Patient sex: M
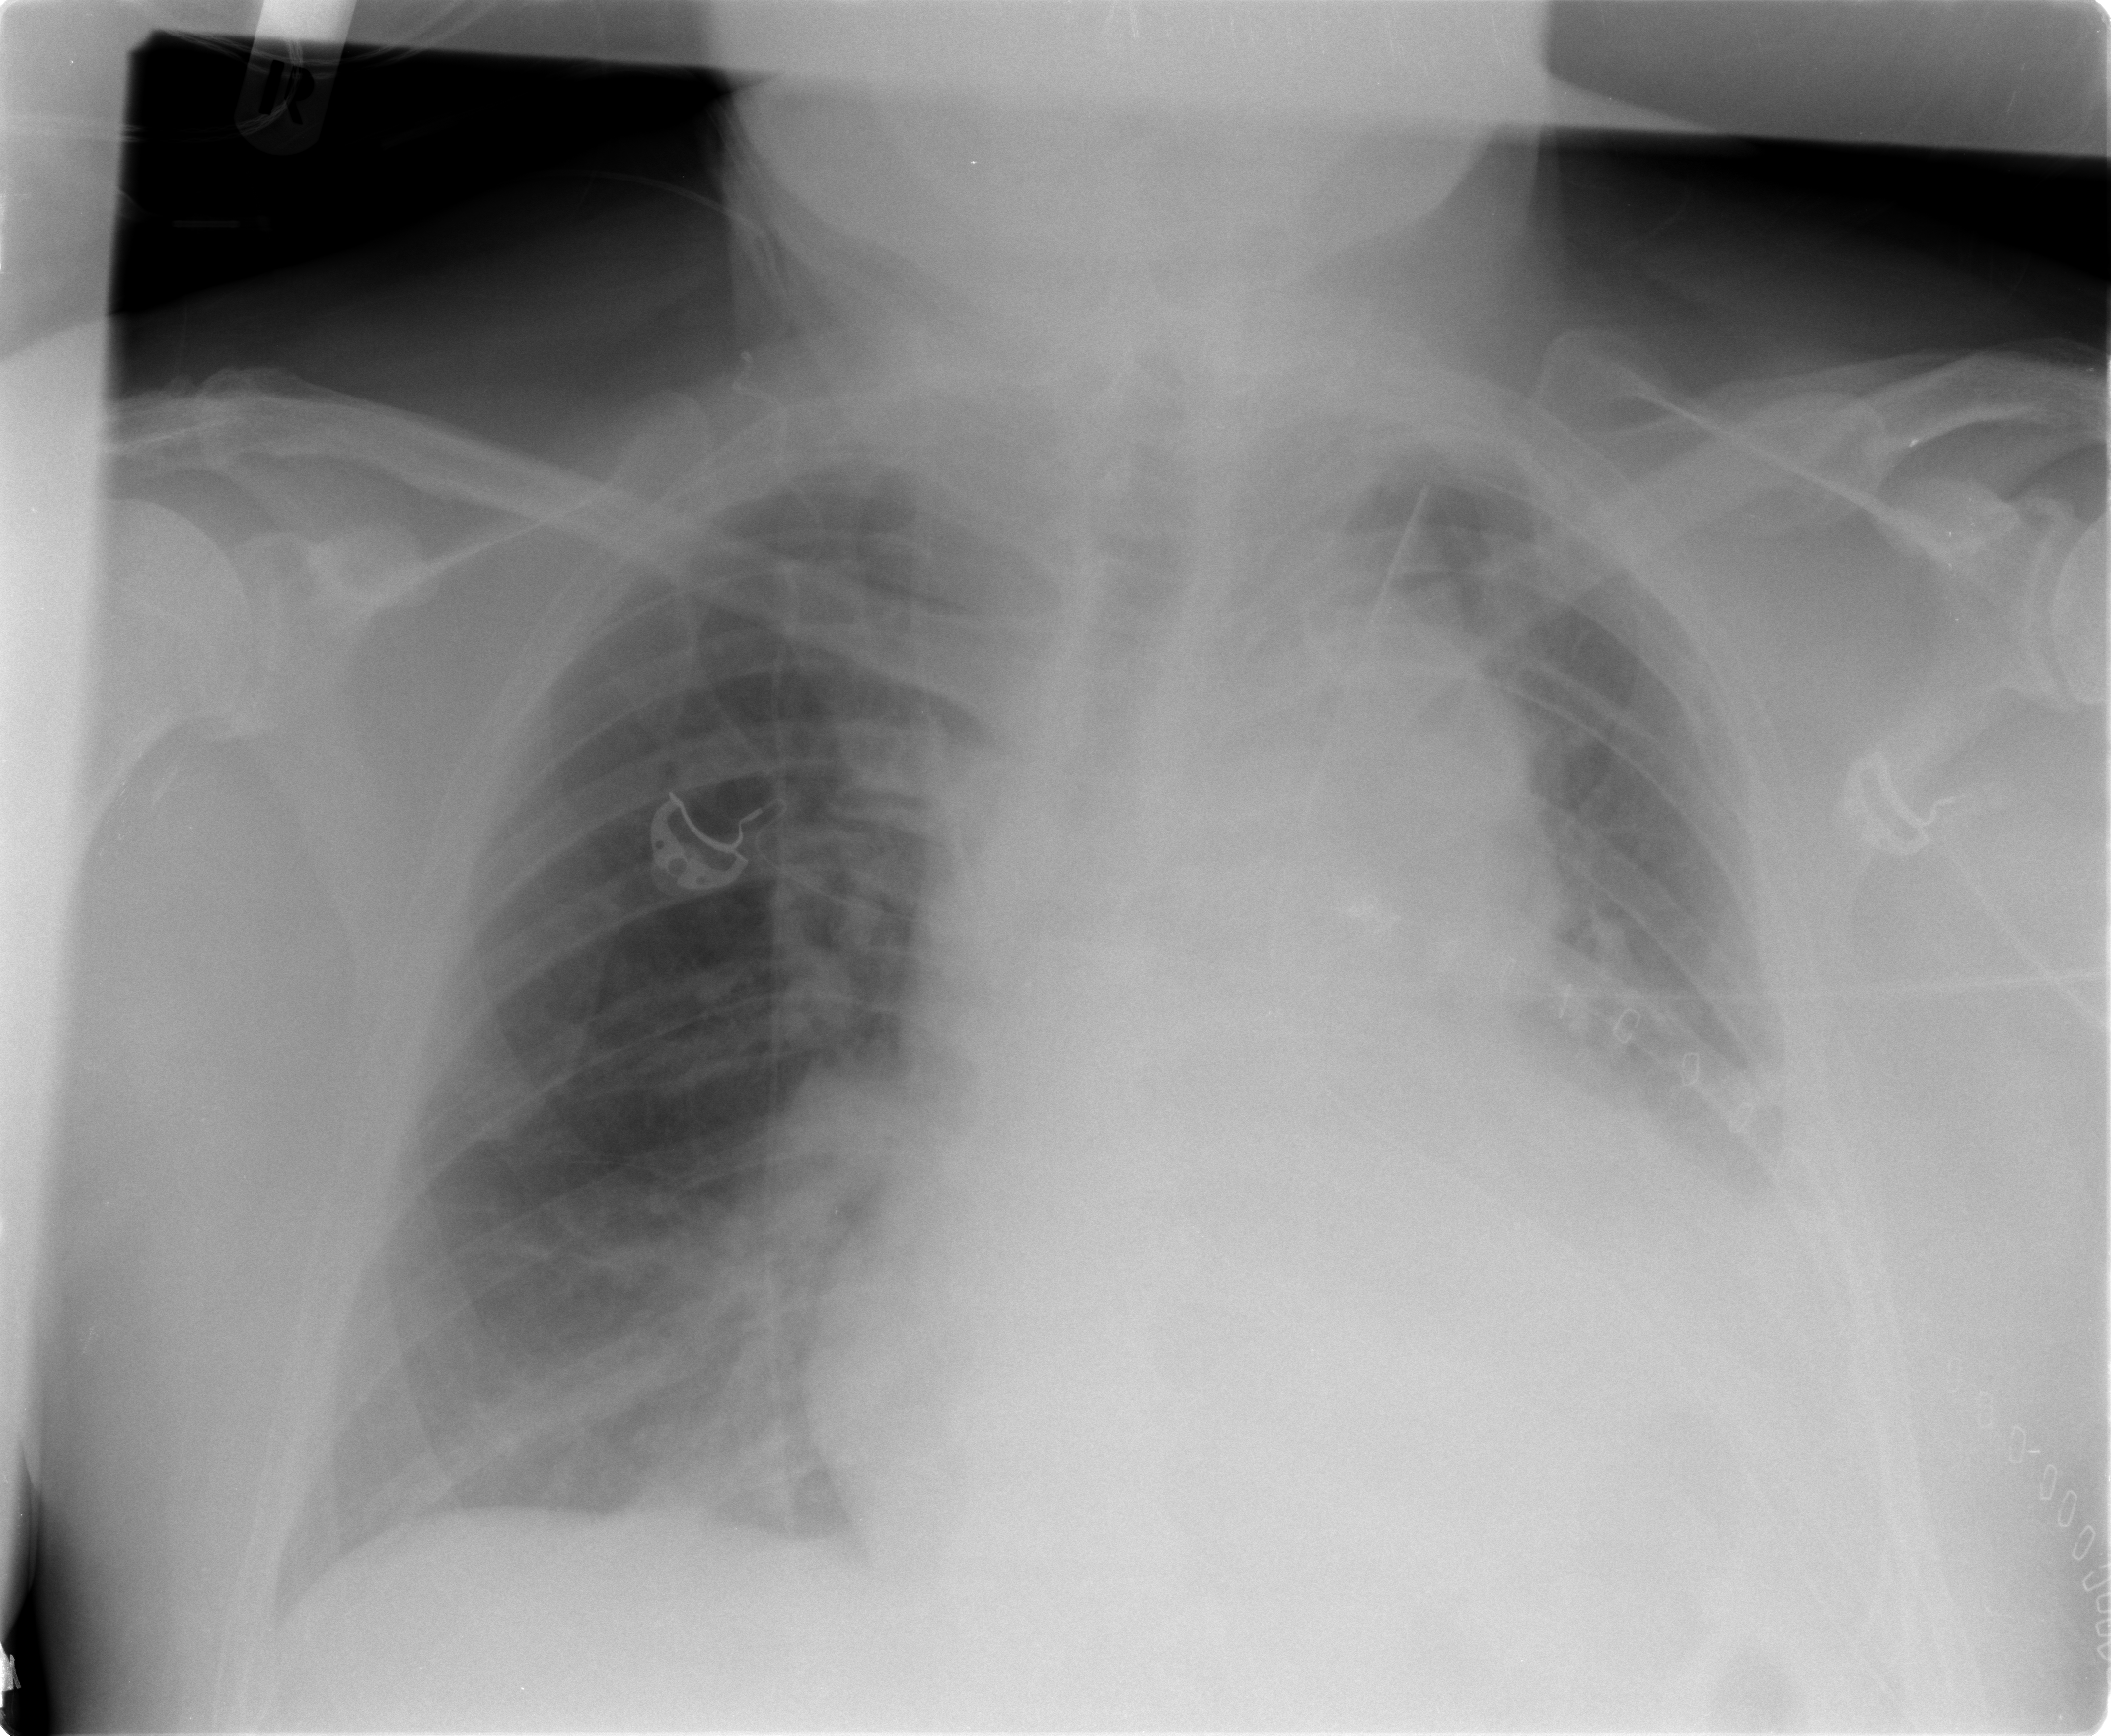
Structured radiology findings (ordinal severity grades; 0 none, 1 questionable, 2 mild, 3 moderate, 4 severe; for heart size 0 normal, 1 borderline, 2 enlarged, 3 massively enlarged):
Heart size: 2
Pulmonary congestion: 0
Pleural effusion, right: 0
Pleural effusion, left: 3
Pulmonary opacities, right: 1
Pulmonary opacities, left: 0
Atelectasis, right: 2
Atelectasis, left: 3